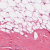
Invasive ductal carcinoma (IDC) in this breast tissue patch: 0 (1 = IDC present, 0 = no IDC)